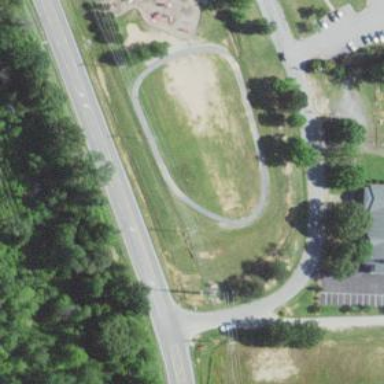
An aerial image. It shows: Track in leisure land.